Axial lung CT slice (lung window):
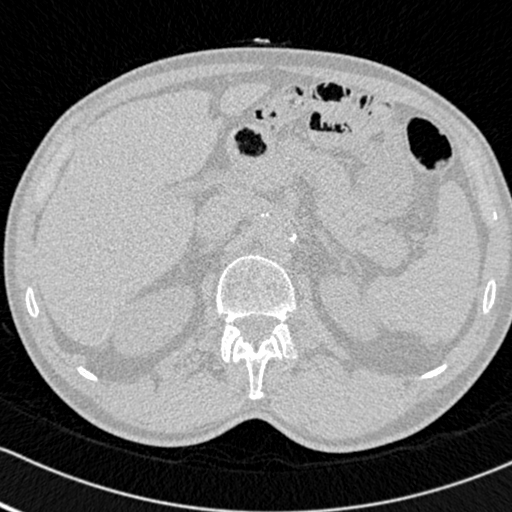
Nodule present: no